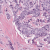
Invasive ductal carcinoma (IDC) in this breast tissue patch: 1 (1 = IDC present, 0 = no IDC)